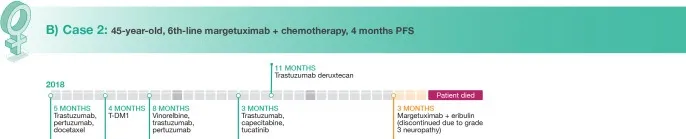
Case 2.
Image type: chart (chart)